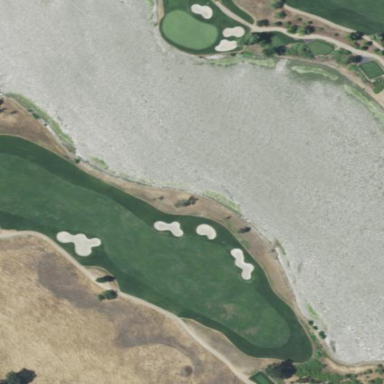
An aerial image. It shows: Water hazard in golf course. The hazard is natural water feature.